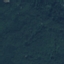
Land use / land cover class: Forest